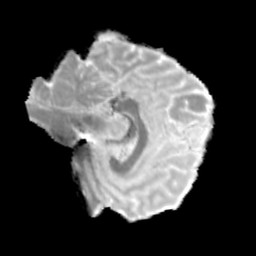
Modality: MD
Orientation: sagittal
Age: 27
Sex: female
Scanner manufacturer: siemens
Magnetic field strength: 3 T
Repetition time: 3.23 s
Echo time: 0.0892 s